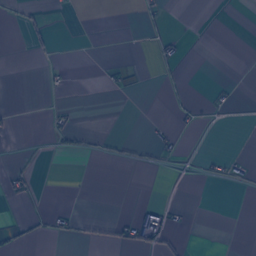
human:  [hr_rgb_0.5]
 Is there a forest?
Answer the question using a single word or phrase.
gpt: yes

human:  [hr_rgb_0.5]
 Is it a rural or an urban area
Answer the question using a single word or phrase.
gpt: rural

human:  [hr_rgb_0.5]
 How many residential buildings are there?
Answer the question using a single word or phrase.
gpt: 89

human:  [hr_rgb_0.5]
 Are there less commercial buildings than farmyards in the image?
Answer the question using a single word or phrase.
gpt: yes

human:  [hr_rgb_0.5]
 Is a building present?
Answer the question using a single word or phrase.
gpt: yes

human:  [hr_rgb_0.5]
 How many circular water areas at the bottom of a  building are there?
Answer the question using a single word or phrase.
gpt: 6

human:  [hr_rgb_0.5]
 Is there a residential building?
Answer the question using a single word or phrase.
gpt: yes

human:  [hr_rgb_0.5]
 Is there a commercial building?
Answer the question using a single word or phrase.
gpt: yes

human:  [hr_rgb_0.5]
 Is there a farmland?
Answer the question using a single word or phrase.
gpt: yes

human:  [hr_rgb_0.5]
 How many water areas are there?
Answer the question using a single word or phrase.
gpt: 10

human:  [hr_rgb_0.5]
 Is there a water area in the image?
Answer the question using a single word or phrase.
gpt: yes

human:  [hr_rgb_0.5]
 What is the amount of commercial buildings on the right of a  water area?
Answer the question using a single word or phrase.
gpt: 3

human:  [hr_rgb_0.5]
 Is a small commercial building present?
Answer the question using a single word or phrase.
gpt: yes

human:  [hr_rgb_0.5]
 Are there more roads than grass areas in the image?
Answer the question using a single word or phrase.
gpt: yes

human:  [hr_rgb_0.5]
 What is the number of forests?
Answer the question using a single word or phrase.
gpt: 24

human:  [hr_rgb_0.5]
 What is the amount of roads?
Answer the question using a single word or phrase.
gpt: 94

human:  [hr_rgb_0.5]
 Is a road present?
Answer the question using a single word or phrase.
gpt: yes

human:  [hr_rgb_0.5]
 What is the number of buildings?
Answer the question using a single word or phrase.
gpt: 97

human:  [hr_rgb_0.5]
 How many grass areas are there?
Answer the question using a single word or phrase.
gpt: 60

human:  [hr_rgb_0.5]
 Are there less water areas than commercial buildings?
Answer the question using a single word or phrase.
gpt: no

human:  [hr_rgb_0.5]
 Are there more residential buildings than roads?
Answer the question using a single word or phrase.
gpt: no

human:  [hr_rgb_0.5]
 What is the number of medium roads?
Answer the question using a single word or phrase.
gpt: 0

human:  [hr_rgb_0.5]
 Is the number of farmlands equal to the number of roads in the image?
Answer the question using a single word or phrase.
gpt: no

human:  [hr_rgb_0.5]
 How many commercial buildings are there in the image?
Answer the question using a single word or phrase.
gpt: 3

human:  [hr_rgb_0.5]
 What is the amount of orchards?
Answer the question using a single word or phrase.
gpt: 4

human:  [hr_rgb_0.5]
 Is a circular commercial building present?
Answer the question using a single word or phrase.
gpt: no

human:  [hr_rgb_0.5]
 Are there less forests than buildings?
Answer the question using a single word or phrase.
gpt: yes

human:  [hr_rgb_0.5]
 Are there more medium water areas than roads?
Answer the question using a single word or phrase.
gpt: no

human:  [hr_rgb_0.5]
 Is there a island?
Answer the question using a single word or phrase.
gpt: yes

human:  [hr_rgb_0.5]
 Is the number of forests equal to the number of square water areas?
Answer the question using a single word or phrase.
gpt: no

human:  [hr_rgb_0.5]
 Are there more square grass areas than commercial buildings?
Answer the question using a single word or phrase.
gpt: no

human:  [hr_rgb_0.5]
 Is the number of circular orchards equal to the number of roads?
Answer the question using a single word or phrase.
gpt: no

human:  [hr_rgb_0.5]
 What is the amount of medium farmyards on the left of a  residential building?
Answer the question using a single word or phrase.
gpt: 0

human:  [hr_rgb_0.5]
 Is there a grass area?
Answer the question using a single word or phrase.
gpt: yes

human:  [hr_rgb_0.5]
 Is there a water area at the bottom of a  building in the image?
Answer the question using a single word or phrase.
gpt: yes

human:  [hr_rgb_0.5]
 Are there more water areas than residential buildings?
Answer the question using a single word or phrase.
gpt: no

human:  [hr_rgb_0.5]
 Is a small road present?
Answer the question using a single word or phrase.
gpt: yes

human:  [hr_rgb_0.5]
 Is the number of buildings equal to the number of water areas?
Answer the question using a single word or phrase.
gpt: no

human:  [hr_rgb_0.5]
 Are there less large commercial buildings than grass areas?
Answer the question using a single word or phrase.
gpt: yes

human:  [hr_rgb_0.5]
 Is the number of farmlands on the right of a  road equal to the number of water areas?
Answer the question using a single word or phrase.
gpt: no

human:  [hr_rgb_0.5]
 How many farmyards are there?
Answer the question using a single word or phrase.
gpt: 5

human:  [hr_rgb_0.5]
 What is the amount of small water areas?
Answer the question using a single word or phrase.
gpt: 8

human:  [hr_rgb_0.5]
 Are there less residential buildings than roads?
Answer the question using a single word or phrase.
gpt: yes

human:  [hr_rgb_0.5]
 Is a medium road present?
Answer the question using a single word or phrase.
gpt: no

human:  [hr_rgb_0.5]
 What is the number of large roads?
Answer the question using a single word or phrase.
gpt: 0

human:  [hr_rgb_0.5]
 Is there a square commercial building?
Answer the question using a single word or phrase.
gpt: no

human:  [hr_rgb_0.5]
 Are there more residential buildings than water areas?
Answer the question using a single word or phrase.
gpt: yes

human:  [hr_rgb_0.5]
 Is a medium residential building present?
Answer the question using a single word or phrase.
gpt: yes

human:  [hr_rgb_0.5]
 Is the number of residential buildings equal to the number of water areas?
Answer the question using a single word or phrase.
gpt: no

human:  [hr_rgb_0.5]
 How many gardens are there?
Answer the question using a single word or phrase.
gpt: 3

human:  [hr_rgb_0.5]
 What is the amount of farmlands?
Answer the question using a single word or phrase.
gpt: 32

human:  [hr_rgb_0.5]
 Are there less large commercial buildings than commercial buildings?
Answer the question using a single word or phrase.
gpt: yes

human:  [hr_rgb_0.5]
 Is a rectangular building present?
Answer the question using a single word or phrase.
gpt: yes

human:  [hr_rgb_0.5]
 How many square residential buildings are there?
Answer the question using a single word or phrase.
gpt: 0

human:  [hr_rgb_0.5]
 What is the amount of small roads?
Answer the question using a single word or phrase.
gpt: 94

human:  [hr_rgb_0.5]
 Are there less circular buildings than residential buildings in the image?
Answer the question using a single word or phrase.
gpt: yes

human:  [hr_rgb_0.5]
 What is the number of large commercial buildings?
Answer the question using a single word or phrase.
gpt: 0

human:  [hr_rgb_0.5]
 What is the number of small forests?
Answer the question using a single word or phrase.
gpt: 16

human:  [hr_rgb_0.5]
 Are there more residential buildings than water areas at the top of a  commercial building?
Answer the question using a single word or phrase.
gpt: yes

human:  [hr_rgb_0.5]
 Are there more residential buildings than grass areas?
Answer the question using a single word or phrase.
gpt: yes

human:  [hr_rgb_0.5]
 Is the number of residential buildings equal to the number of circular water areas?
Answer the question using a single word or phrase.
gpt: no

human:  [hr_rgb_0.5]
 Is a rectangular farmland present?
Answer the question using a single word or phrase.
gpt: no

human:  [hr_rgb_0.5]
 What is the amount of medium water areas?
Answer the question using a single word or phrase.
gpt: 1

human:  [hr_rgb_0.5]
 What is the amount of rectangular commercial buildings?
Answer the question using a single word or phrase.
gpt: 0